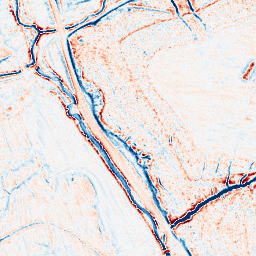
Category: edge_preserving
Decomposition family: anisotropic_diffusion
Decomposition parameters: iterations: 10
kappa: 10
gamma: 0.2
Upsampling method: sinc_hamming
Upsampling parameters: scale: 2
kernel_size: 8
Upsampling scale: 2